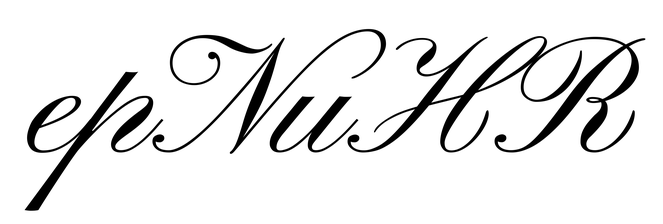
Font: PinyonScript-Regular